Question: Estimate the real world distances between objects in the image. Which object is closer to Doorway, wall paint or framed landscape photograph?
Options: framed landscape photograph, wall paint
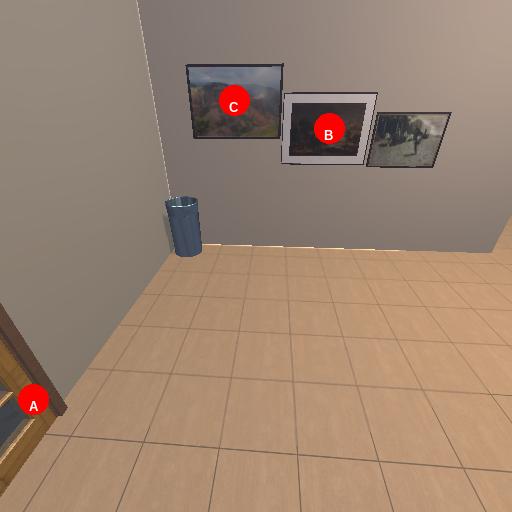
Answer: framed landscape photograph